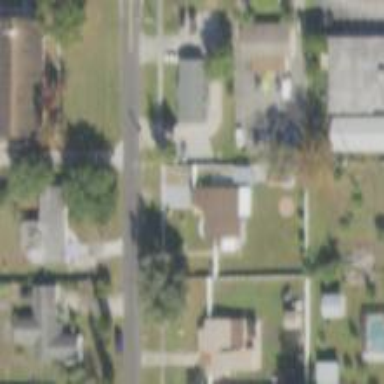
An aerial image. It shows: Residential road with sidewalk on the left side.